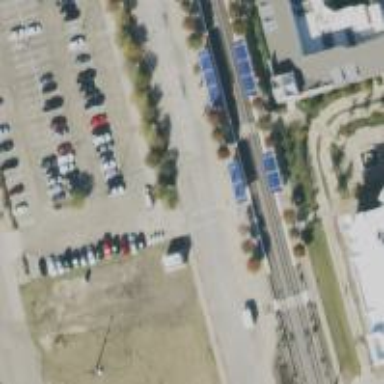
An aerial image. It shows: Separate sidewalk next to busway.